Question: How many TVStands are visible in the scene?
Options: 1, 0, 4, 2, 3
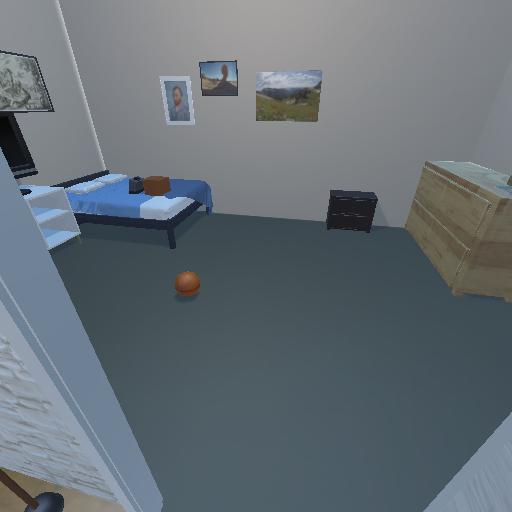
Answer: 1